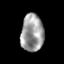
Tissue: skin
Cell type: Epithelial cells
Senescence score: 0.2873
Nuclear area (px): 834
Mean DAPI intensity: 154.811